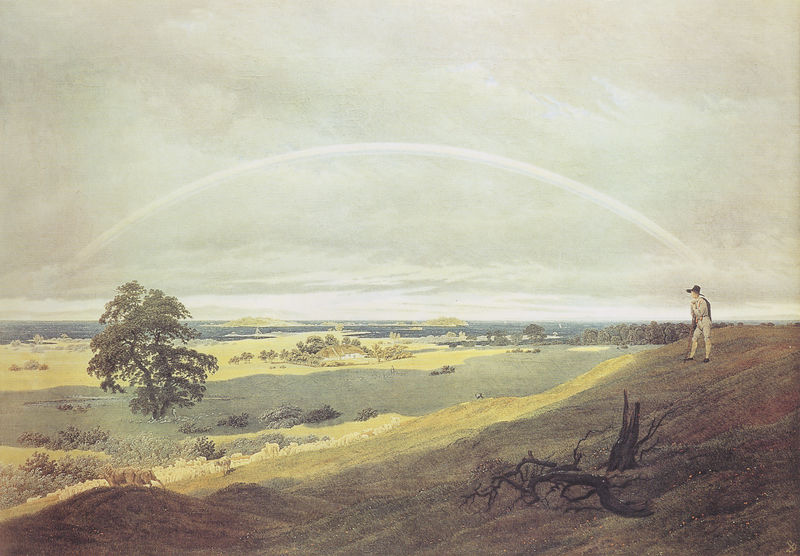
Titel: Landschaft mit dem Regenbogen
Künstler: Caspar David Friedrich
Institution: gestohlen
Schlagwörter: baum, berg, blau, blätter, felsen, gemälde, himmel, laub, mann, meer, schatten, umhang, wasser, weiß, wolken, fluss, gelb, grün, landschaft, ocker, see, ufer, äste, blumen, braun, grau, hell, holz, hut, licht, schwarz, ausblick, blick, gras, hund, tier, wiese, wolke, beige, malerei, hose, mütze, mensch, stehen, ast, baumstamm, ebene, erde, feld, felder, ferne, horizont, hügel, natur, stamm, strauch, weide, weite, zweige, büsche, gebüsch, pfad, sonne, wiesen, insel, adel, person, tal, wald, anhöhe, stock, aussicht, küste, schiffe, strand, bogen, schuhe, acker, reisig, berge, hang, dunst, idylle, böschung, romantik, sturm, edel, still, bucht, regen, schaf, wurzel, zweig, soldat, spazierstock, laubbaum, staude, wurzeln, schattenwurf, sehnsucht, gut, romantisch, wanderer, sonnenschein, stauden, verdorrt, wanderstock, schirmmütze, schafe, hirte, baumstumpf, inseln, pastorale, regenbogen, küstenstreifen, verhangen, horizong, hügeel, weo, wurlzeln, wurzrl, notschatten